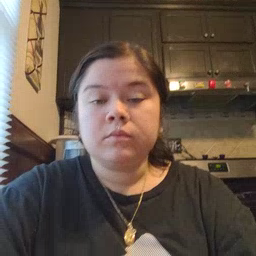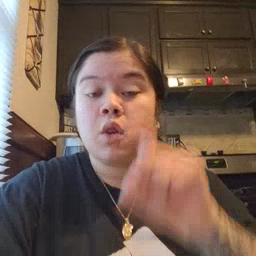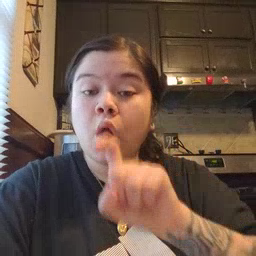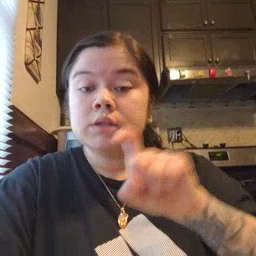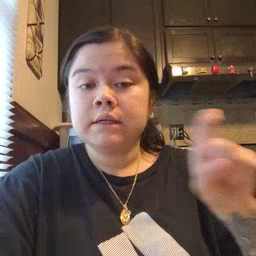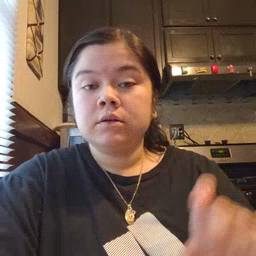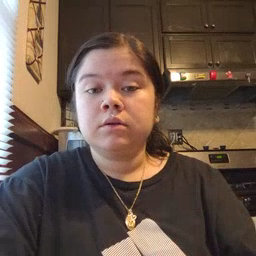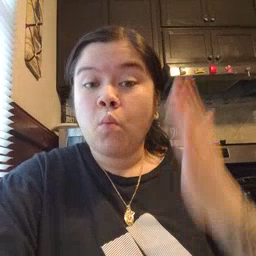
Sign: closet